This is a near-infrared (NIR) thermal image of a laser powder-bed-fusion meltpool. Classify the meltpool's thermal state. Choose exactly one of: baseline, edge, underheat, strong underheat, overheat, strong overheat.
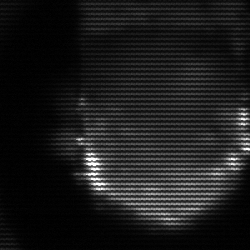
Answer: baseline